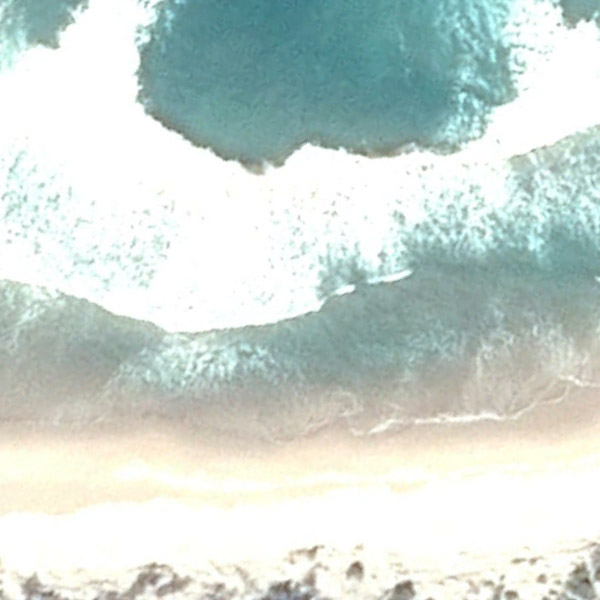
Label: Beach